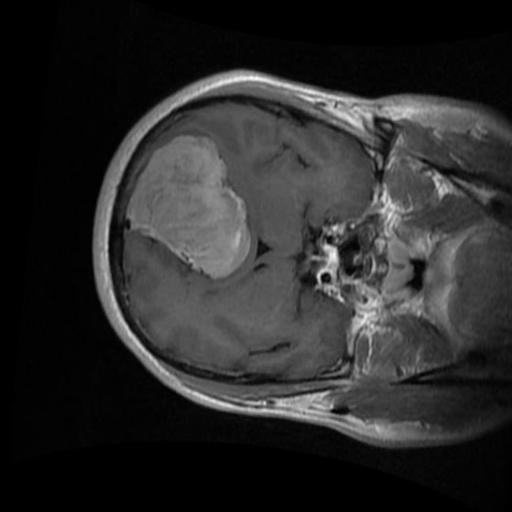
Label: brain_menin